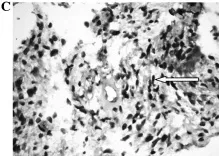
(C) Positive nuclear immunohistochemical staining with S-100 was noted in MPNST (white arrow) (magnification, x400).
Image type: pathology (immunostaining)